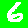
Digit: 6